Interaction volume radius: 5 \u00c5
Interaction volume height: 25 \u00c5
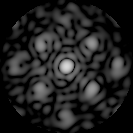
Disorder parameter: 0.4967